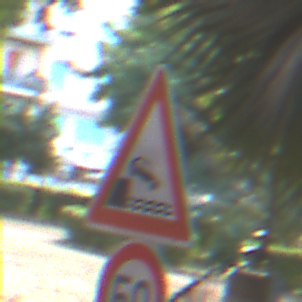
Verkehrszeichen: Ufer
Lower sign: Geschwindigkeit50
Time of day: MorningAfternoon
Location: Outdoor (Suburban)
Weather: PartlyCloudy
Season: NotSpecified
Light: Natural